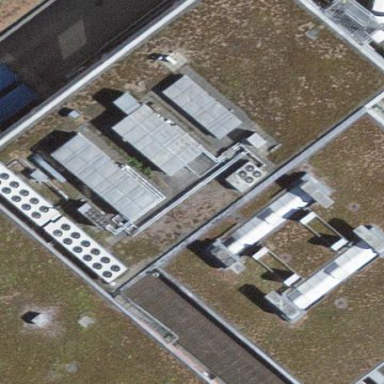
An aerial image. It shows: Industrial building.